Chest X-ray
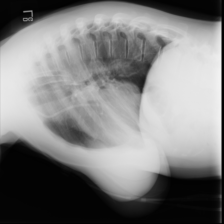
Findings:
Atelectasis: negative
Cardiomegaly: negative
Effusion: negative
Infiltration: negative
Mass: negative
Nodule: negative
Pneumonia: negative
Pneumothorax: negative
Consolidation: negative
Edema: negative
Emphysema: negative
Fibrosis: negative
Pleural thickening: negative
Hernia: negative